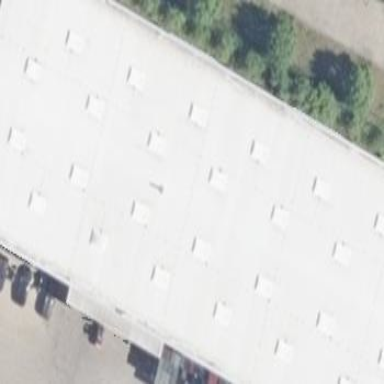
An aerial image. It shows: Industrial building.